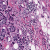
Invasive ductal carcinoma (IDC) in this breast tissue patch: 0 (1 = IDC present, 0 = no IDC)